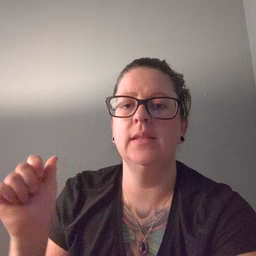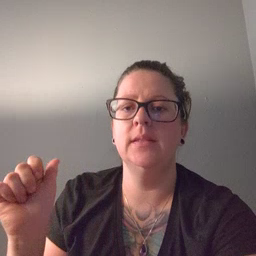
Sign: any